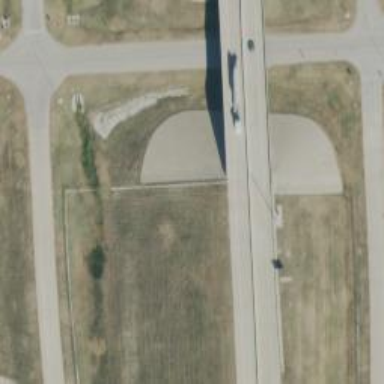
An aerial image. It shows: Bridge on motorway expressway.